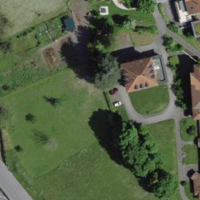
EUNIS habitat code: 55
Species observed at this site:
Filipendula ulmaria